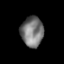
Tissue: lung
Cell type: Endothelial cells
Senescence score: 0.6257
Nuclear area (px): 665
Mean DAPI intensity: 119.582